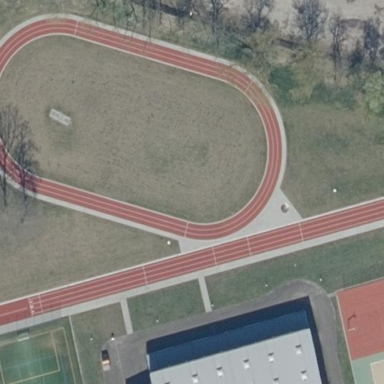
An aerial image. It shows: Track in leisure land.